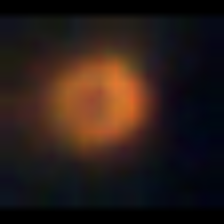
Taxon: NanoPlankton
Group: Other